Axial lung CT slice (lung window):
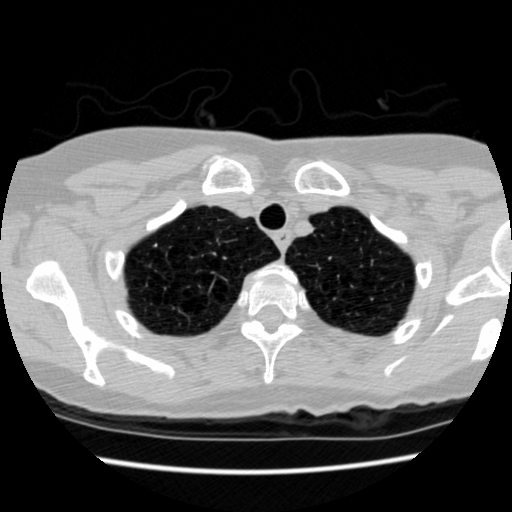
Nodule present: no